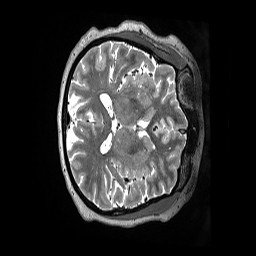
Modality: T2w
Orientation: axial
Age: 38
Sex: female
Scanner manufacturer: siemens
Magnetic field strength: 3 T
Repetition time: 3.2 s
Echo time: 0.564 s